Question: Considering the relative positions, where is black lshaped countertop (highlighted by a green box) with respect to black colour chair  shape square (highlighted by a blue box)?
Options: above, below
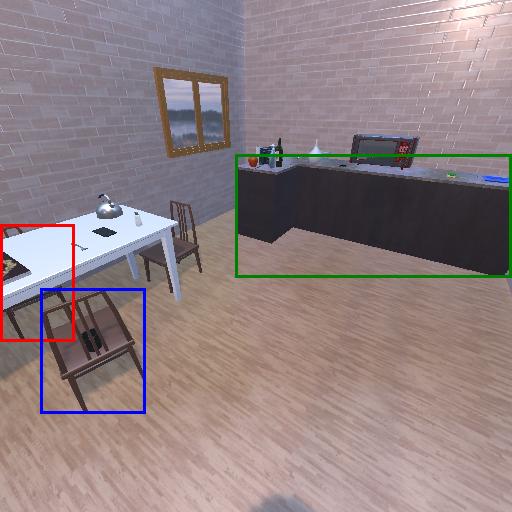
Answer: above